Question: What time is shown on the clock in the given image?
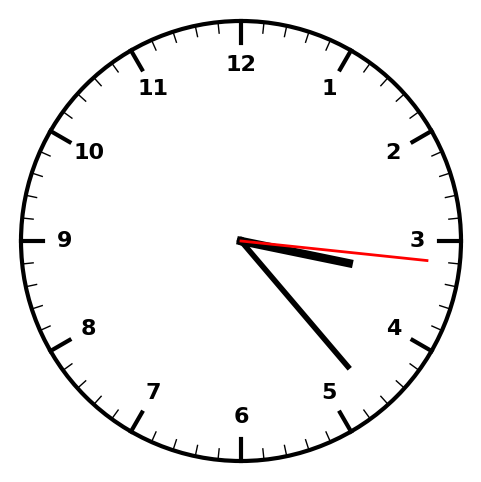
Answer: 03:23:16